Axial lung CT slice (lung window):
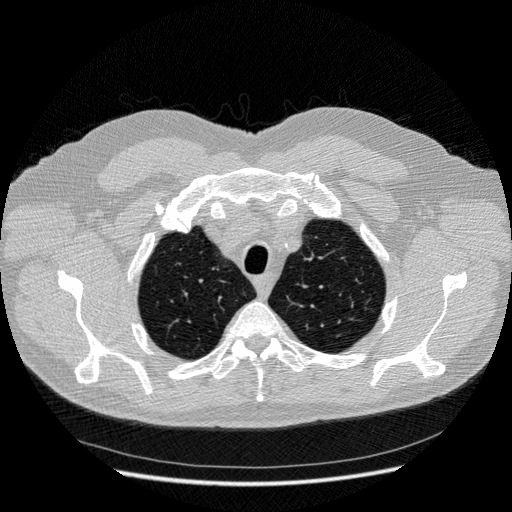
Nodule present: no